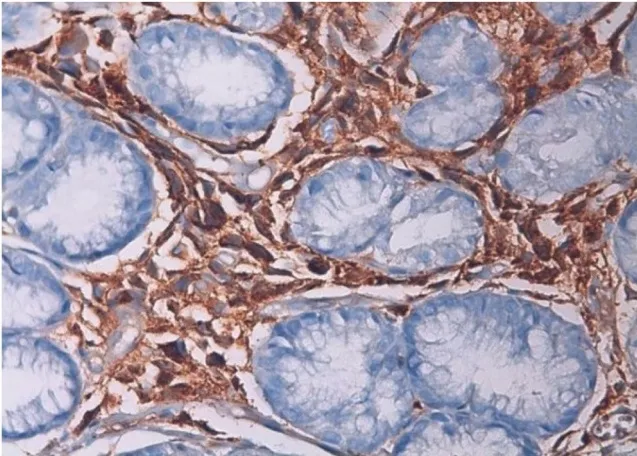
Lambda positive staining of gastric glands in lamina propria (H&E section; 400x magnification).
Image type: pathology (h&e)